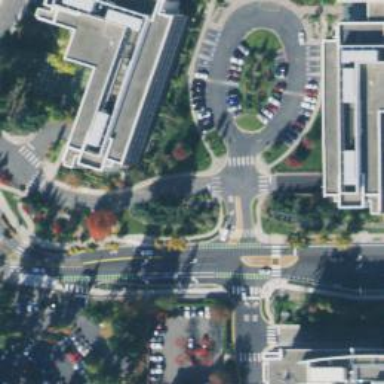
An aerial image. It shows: Crossing on asphalt footway marked with zebra stripes.